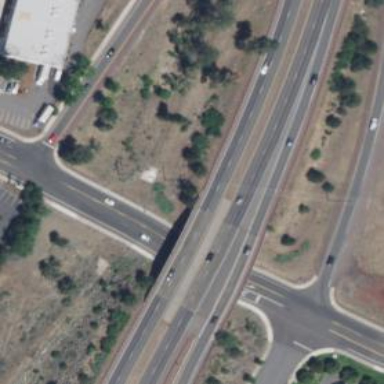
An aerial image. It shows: Trunk link highway bridge.